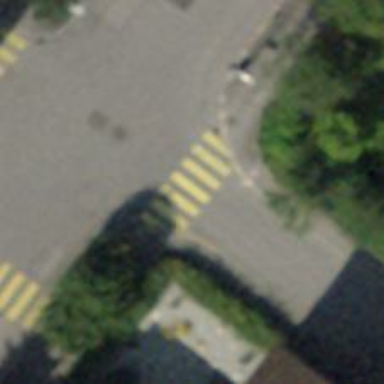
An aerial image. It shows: Uncontrolled zebra crossing.